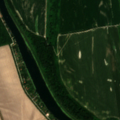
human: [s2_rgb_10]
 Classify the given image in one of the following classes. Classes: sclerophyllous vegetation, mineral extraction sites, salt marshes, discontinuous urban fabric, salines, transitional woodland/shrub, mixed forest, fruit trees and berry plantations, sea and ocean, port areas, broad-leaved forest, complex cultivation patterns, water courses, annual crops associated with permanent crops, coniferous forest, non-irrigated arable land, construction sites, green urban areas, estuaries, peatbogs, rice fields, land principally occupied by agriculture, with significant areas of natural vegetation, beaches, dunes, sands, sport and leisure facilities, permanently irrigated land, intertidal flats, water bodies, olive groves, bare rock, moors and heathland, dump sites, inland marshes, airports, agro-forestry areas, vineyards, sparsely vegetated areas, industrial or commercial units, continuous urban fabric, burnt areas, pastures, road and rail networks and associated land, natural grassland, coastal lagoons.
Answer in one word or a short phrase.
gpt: non-irrigated arable land, broad-leaved forest, transitional woodland/shrub, water courses